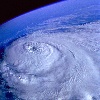
Label: cloud